Question: I am trying to plot the electric field generated when an spheric conductor is placed in an homogeneous electric field. I based my code on <URL> to use np.where function to filter out the unitary circle. But instead of that, all of the field at -1< x<1 is filtered out.

My code is shown below, how can I fix this?
'''
import sys
import numpy as np
import matplotlib.pyplot as plt
import scipy.constants as spc
def E(x, y):
"""due to an spheric conductor set on a homogeneous electric field"""
E_x = 3*x*y/((y**2+x**2)**2.5)
E_y = 3*y*y/((y**2+x**2)**2.5)-1/((y**2+x**2)**1.5)+1
return E_x, E_y
# Grid of x, y points
n= 100
a=2
y = np.linspace(-a, a, n)
x = np.linspace(-a, a, n)
X, Y = np.meshgrid(x, y)
r=(x**2+y**2)**0.5
circle = r>=1
Ex, Ey = E(X,Y)
Ex, Ey = np.where(circle,Ex,0), np.where(circle,Ey,0)
#plot
fig = plt.figure()
ax = fig.add_subplot(111)
color = 2 * np.log(np.hypot(Ex, Ey))
ax.streamplot(x, y, Ex, Ey, color=color, linewidth=1, cmap=plt.cm.inferno,
density=1, arrowstyle='->', arrowsize=1.5)
ax.set_ylabel('$y$')
ax.set_xlabel('$x$')
ax.set_ylim(-a,a)
ax.set_xlim(-a,a)
ax.set_aspect('equal')
plt.show()
'''
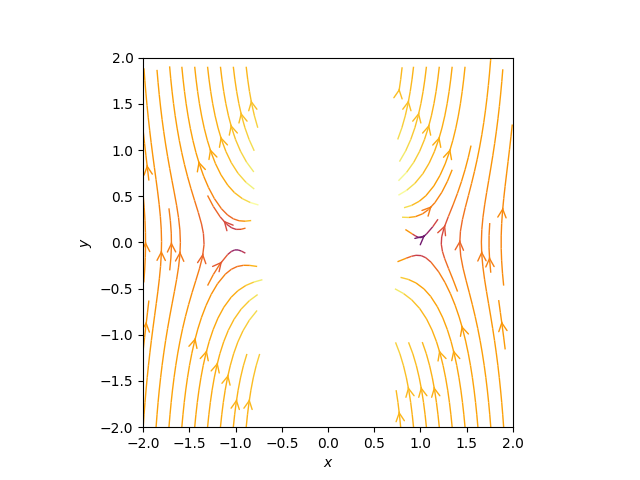
Answer: When you create your 'r' array to use in the circle filter, you are using the 1D 'x' and 'y' arrays, when you should be using the 2D 'X' and 'Y' arrays.
Change that line from
'''
r = (x**2 + y**2)**0.5
'''
to
'''
r = (X**2 + Y**2)**0.5
'''
and it works as expected
<URL>